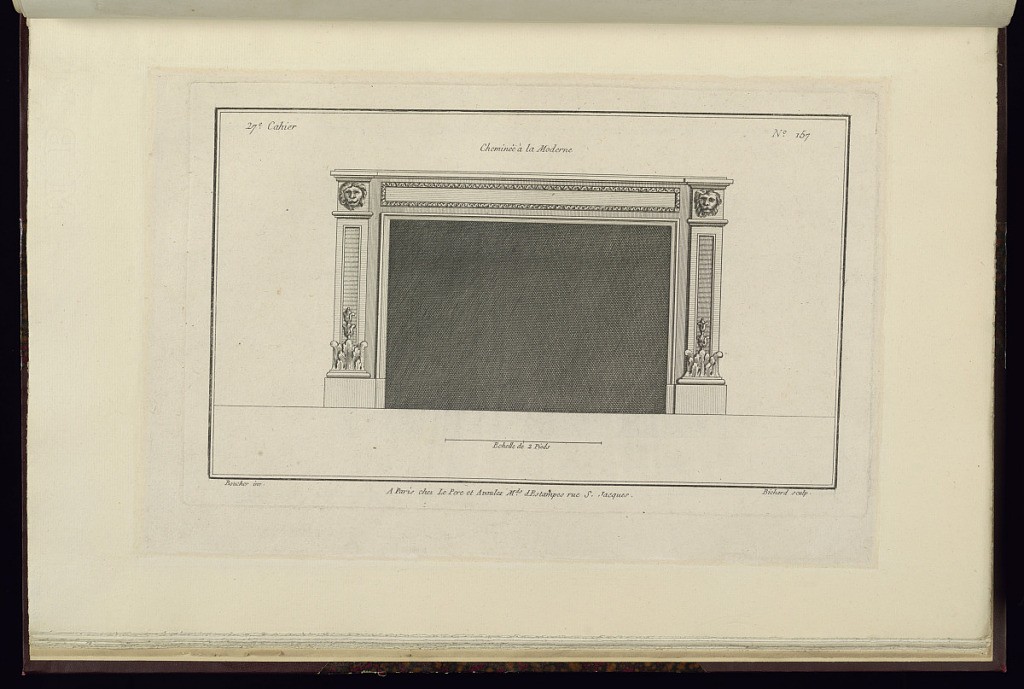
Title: Cheminée à la Moderne
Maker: Juste-François Boucher, French, 1736 – 1782
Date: ca. 1775
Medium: Engraving on off white laid paper
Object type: Print
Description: Design for a fireplace decorated with ornament including acanthus leaves, lion heads, and lamb tongue. The plate is signed.